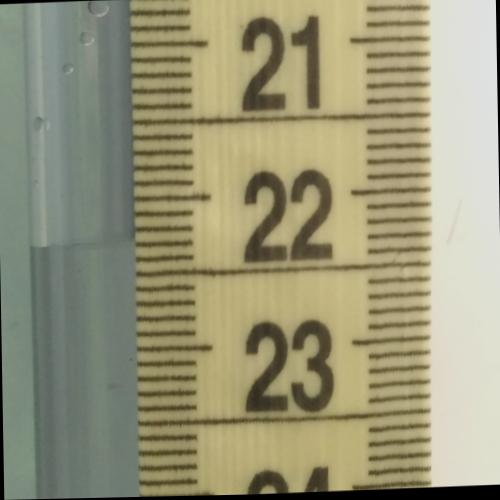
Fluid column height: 22.3 cm